Question: I want to replace 'between:min,max' and using variables containing row values from the table instead of hard coding row the values.
'''
$this->validate($request, [
'borrower_id' => 'required',
'loan_limit' => 'required',
'loan_amount' => 'required|numeric|between:min,max',
'interest_rate' => 'required',
'duration' => 'required',
'duration_term' => 'required',
]);
'''
It doesn't show the actual min and max values one should enter in the input field instead it throws an validation error on the input field.

'The loan amount must be between min and max'.
I want it to display the variables containing the minimum and maximum values stored in the database.
Any help guys would be much appreciated.
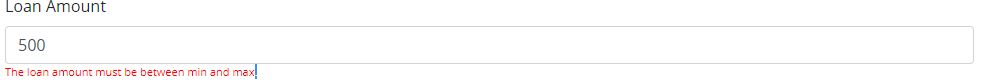
Answer: try this
'''
$min_value = //get your min value
$max_value = //get your max value
$this->validate($request, [
'borrower_id' => 'required',
'loan_limit' => 'required',
'loan_amount' => 'required|numeric|between:'.$min_value.','.$max_value.',
'interest_rate' => 'required',
'duration' => 'required',
'duration_term' => 'required',
]);
'''